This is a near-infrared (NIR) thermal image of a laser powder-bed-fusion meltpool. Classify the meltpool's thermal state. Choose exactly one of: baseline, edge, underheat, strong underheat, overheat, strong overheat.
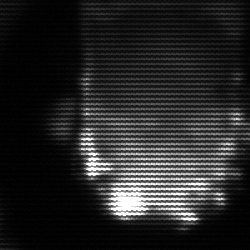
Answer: baseline